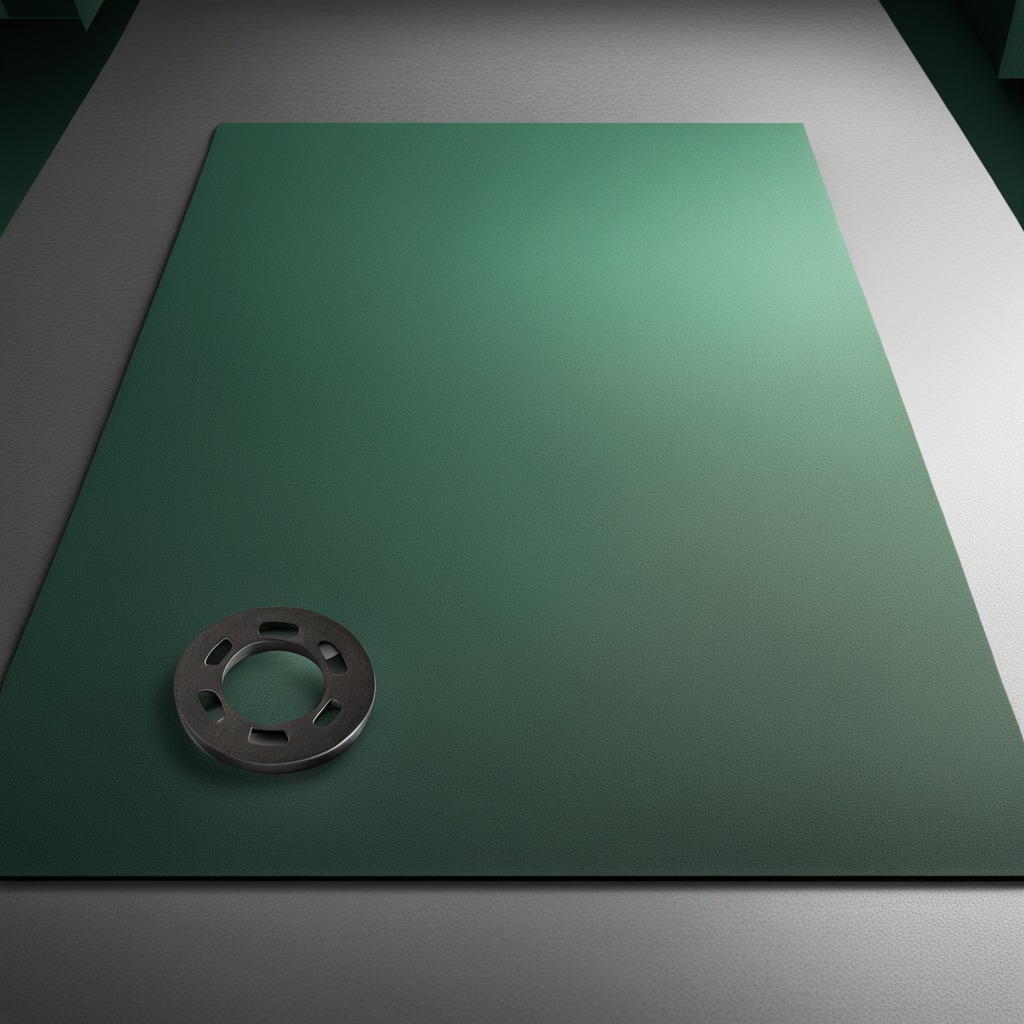
A flat metal washer lying on a clean granite tabletop covered with a green rubber mat inside a workshop under bright overhead lighting crisp shadows high clarity worn but beneath the mat